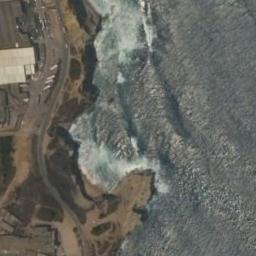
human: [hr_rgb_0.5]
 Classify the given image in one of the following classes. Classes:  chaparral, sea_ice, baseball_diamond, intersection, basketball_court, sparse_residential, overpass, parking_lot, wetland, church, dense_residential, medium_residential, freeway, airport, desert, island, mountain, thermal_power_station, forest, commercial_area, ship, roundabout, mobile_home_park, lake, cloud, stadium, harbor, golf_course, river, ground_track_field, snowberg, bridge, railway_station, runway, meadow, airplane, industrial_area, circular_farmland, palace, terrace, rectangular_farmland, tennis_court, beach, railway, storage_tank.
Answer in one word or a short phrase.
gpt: beach